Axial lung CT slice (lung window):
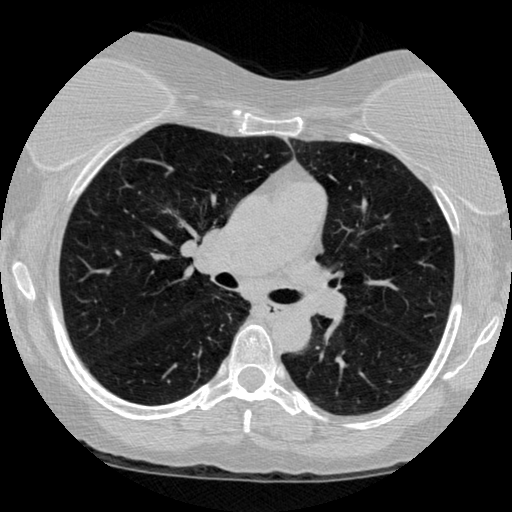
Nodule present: no